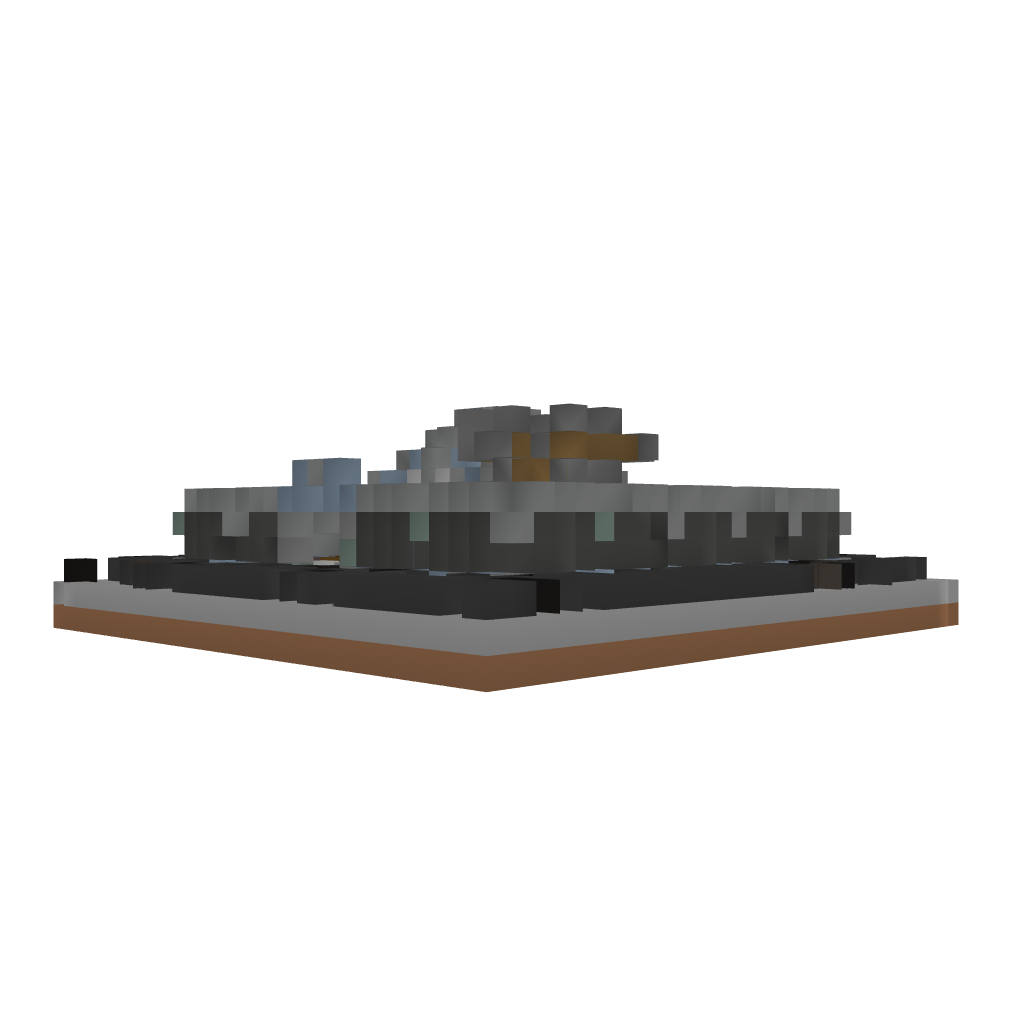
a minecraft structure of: Graveyard